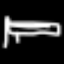
Label: bed